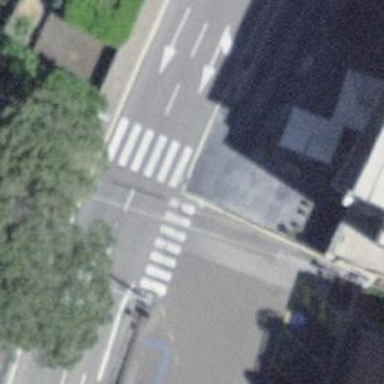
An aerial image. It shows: Marked crossing with zebra stripes on the road.